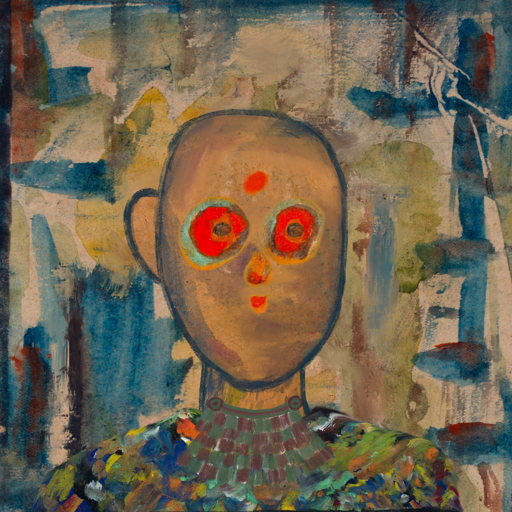
Background: Orphan, Head And Neck Front: In_The_Sun, Face Front: Sisters, Bust: An_Impression, Hair Front: Blank, Head Accessory: Blank, Second Necklace: After_Raid, Necklace: Blank, Baby: Blank